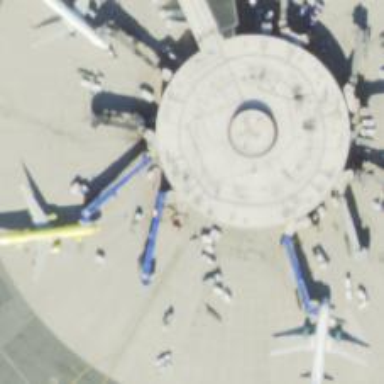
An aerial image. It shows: Airport gate.